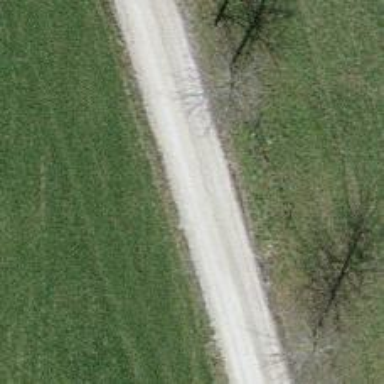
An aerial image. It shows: Track with grade 1 quality.